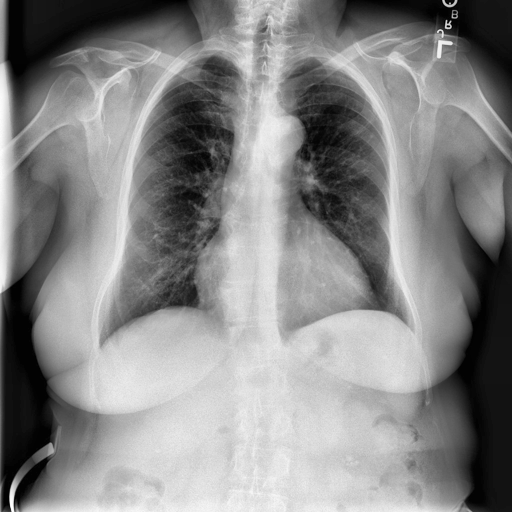
Finding: NORMAL